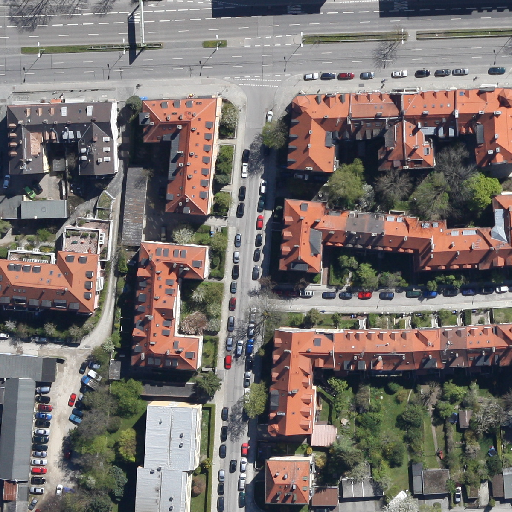
Referring expression: car driving on the road